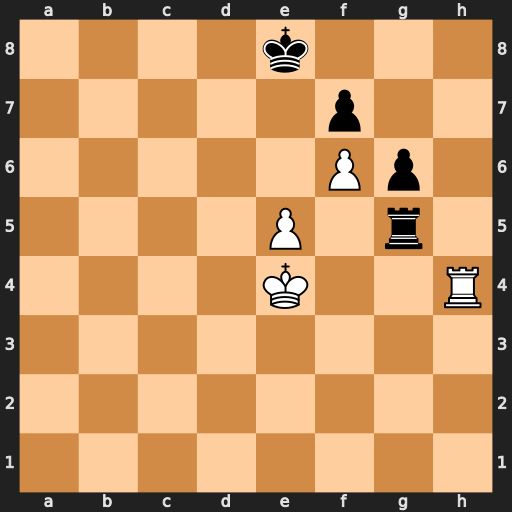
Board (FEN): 4k3/5p2/5Pp1/4P1r1/4K2R/8/8/8
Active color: w
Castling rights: -
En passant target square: -
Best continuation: Rh8+ Kd7 Rf8 Rg1 Rxf7+